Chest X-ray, AP view. Patient: 47 years old, sex M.
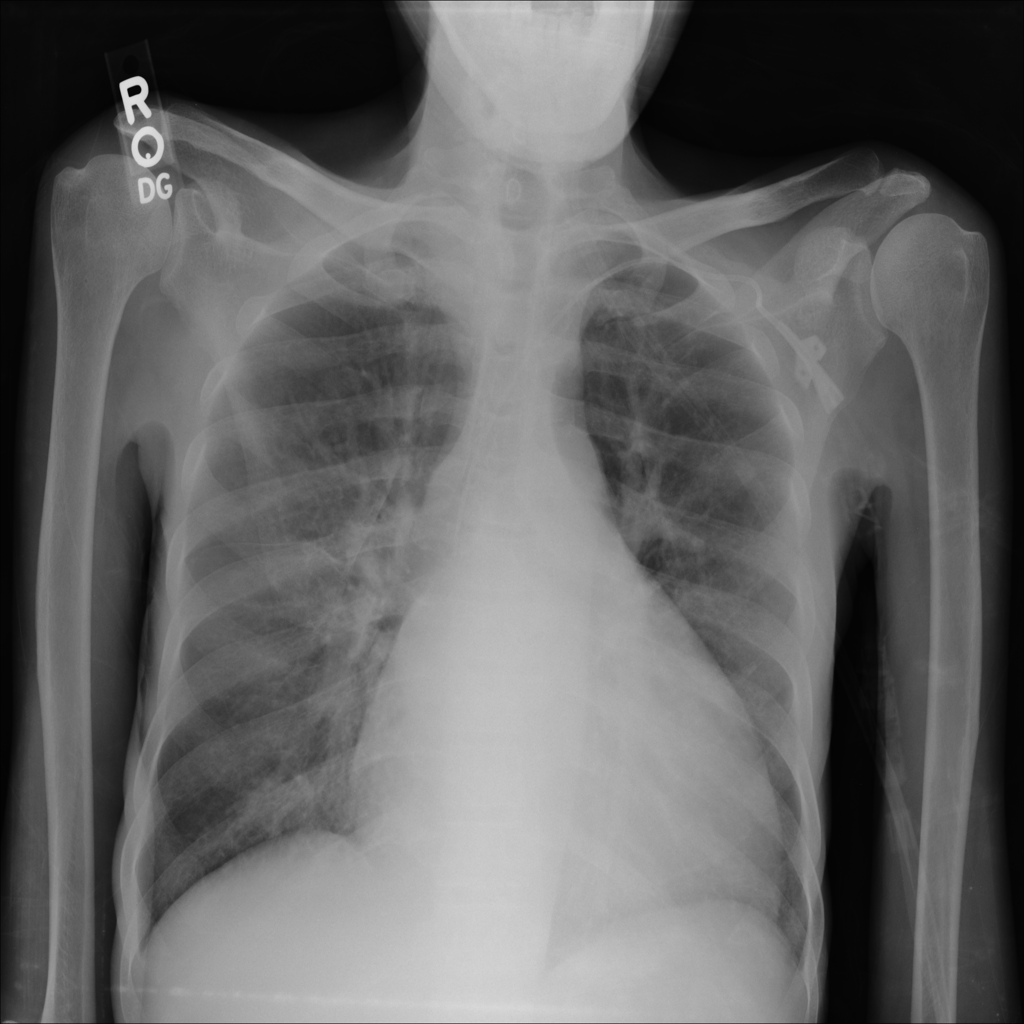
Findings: Effusion